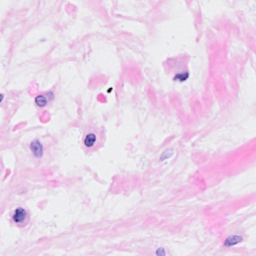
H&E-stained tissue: Breast